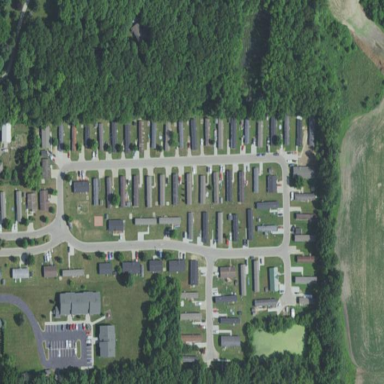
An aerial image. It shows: Residential road.